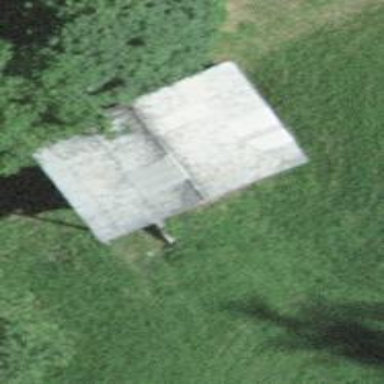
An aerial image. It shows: Garage.